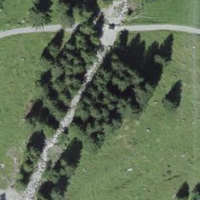
EUNIS habitat code: 23
Species observed at this site:
Orthilia secunda